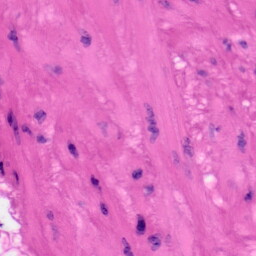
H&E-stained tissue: Skin